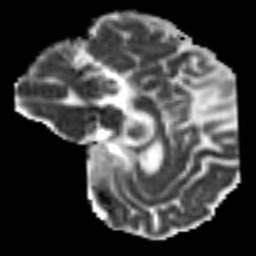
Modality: MD
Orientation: sagittal
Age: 56
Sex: male
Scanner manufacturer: siemens
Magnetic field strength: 3 T
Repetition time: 7.3 s
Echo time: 0.087 s